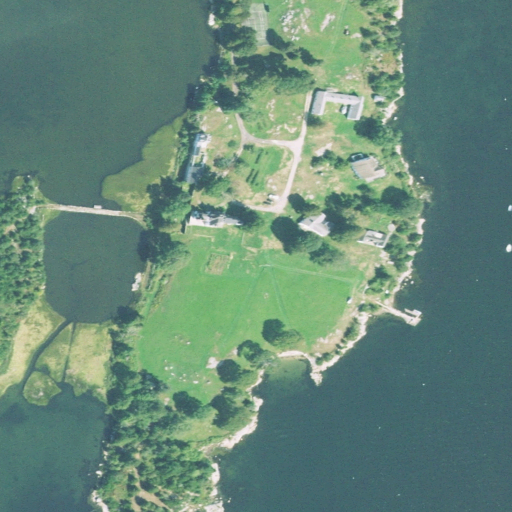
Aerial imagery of island in Connecticut named Elihu Island containing open water, herbaceous wetlands, grassland, low intensity development, medium intensity development, and open development